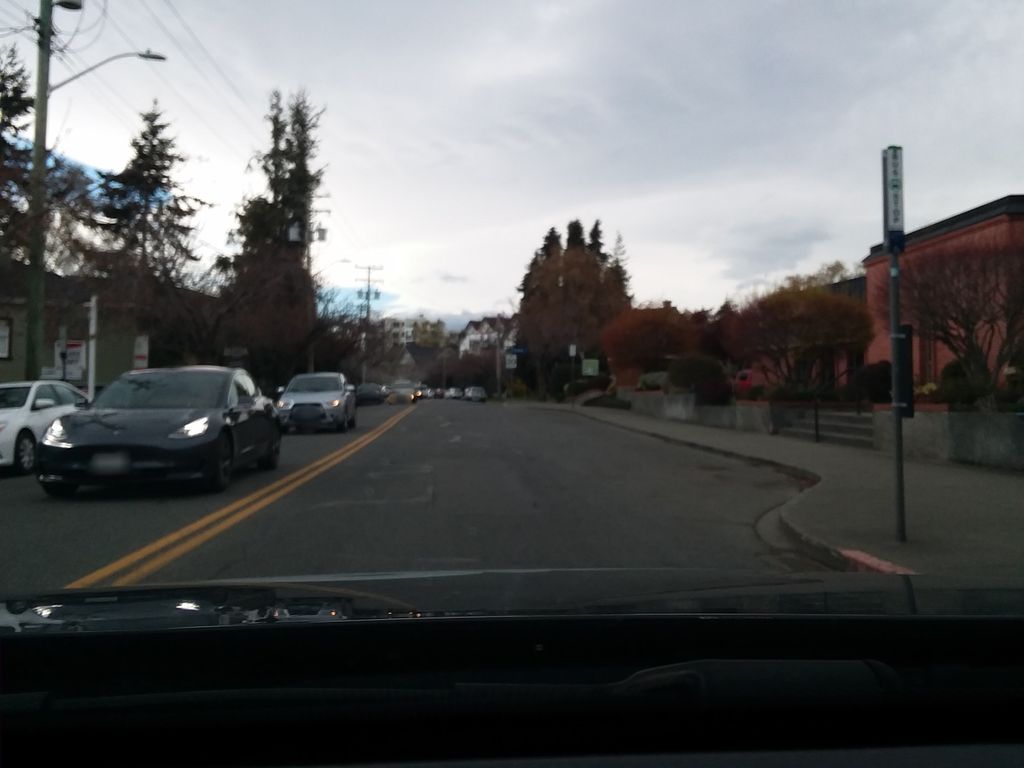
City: victoria